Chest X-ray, PA view. Patient: 34 years old, sex F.
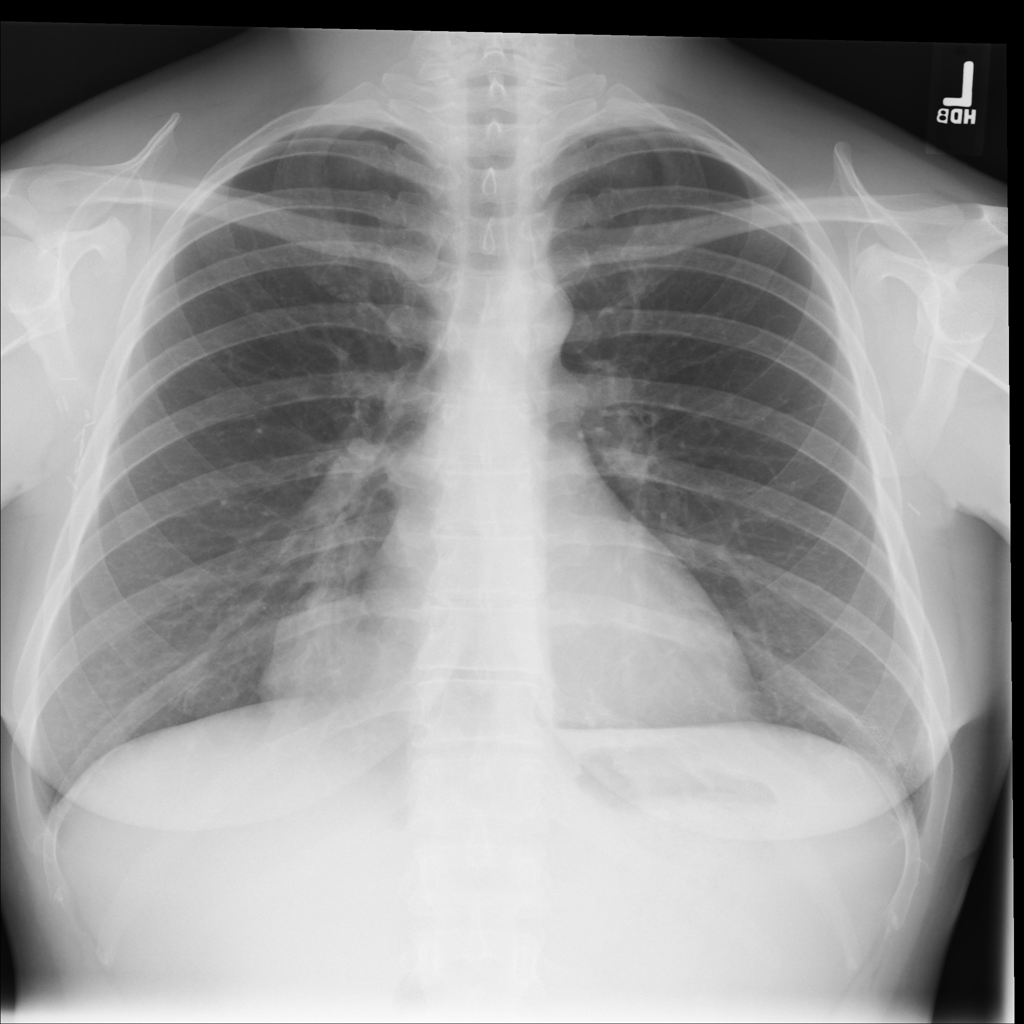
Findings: Mass